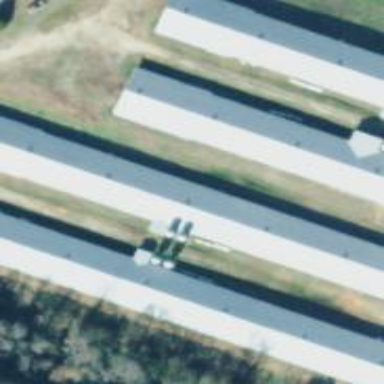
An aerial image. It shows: Poultry house.